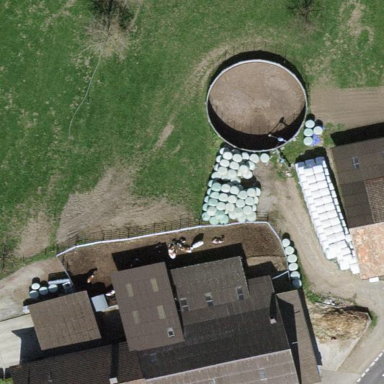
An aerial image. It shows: Farmyard area.